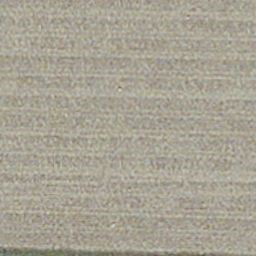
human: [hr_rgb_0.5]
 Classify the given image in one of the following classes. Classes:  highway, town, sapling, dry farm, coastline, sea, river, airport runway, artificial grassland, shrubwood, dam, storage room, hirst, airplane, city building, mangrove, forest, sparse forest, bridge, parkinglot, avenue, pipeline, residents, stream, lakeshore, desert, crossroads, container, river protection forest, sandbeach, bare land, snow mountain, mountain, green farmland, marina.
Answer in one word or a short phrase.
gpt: dry farm